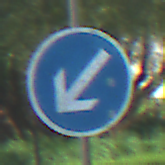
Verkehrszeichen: VorgeschriebeneVorbeifahrtLinks
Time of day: MorningAfternoon
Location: Outdoor (Urban)
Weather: PartlyCloudy
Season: NotSpecified
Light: Natural